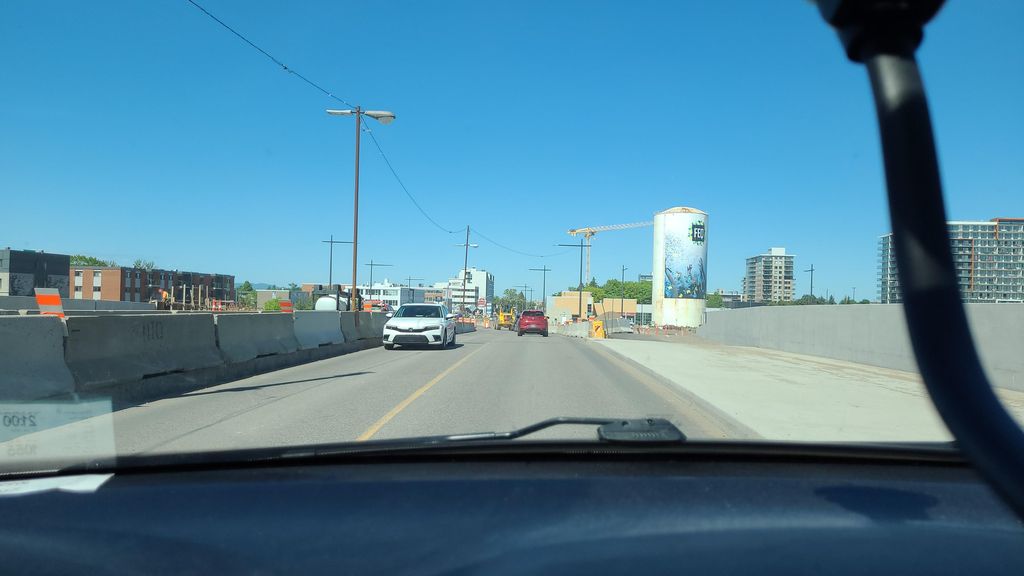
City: quebec_city